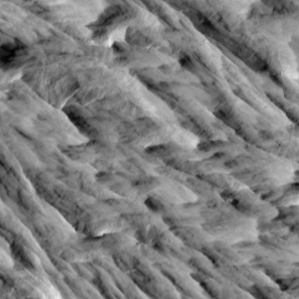
Label: non_frost